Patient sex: M
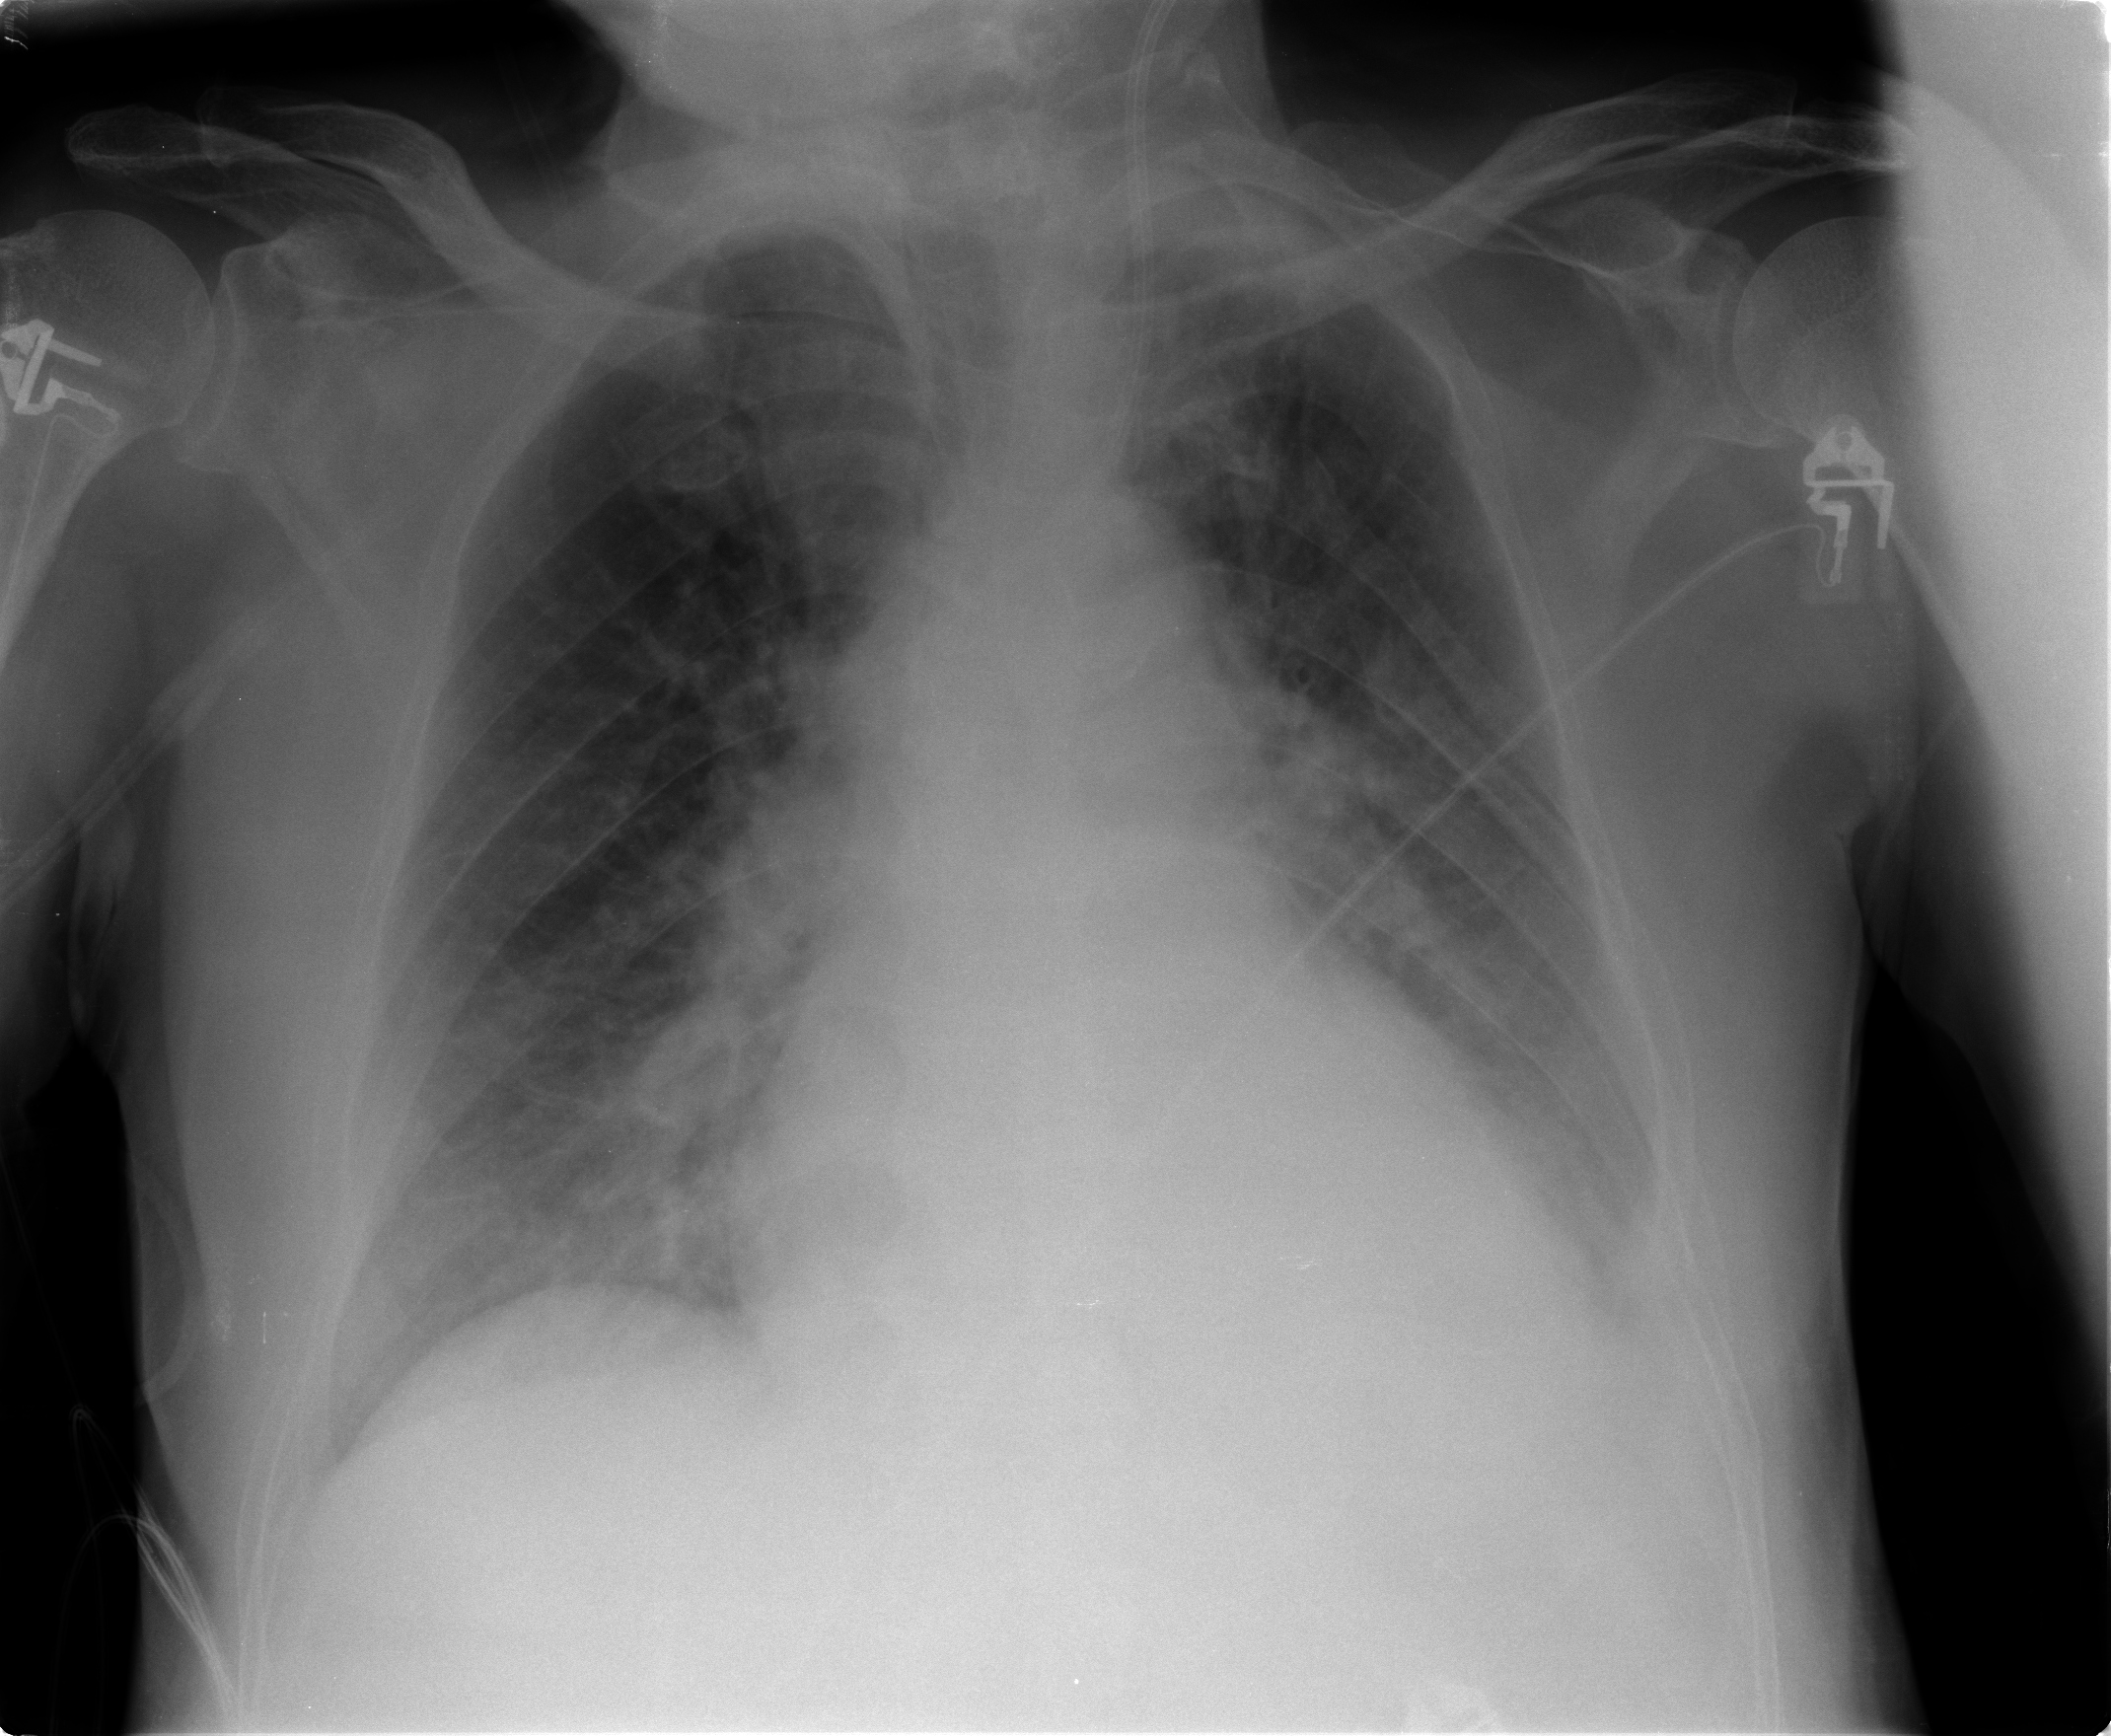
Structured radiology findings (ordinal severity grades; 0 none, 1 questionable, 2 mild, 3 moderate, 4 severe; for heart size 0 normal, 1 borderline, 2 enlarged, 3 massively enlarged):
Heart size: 2
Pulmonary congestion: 2
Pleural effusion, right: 0
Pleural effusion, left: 2
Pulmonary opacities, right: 0
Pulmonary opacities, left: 1
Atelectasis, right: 2
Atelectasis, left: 2